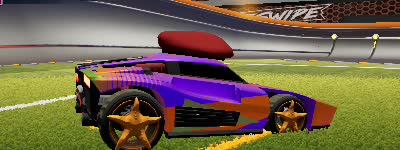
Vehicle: breakout